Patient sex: M
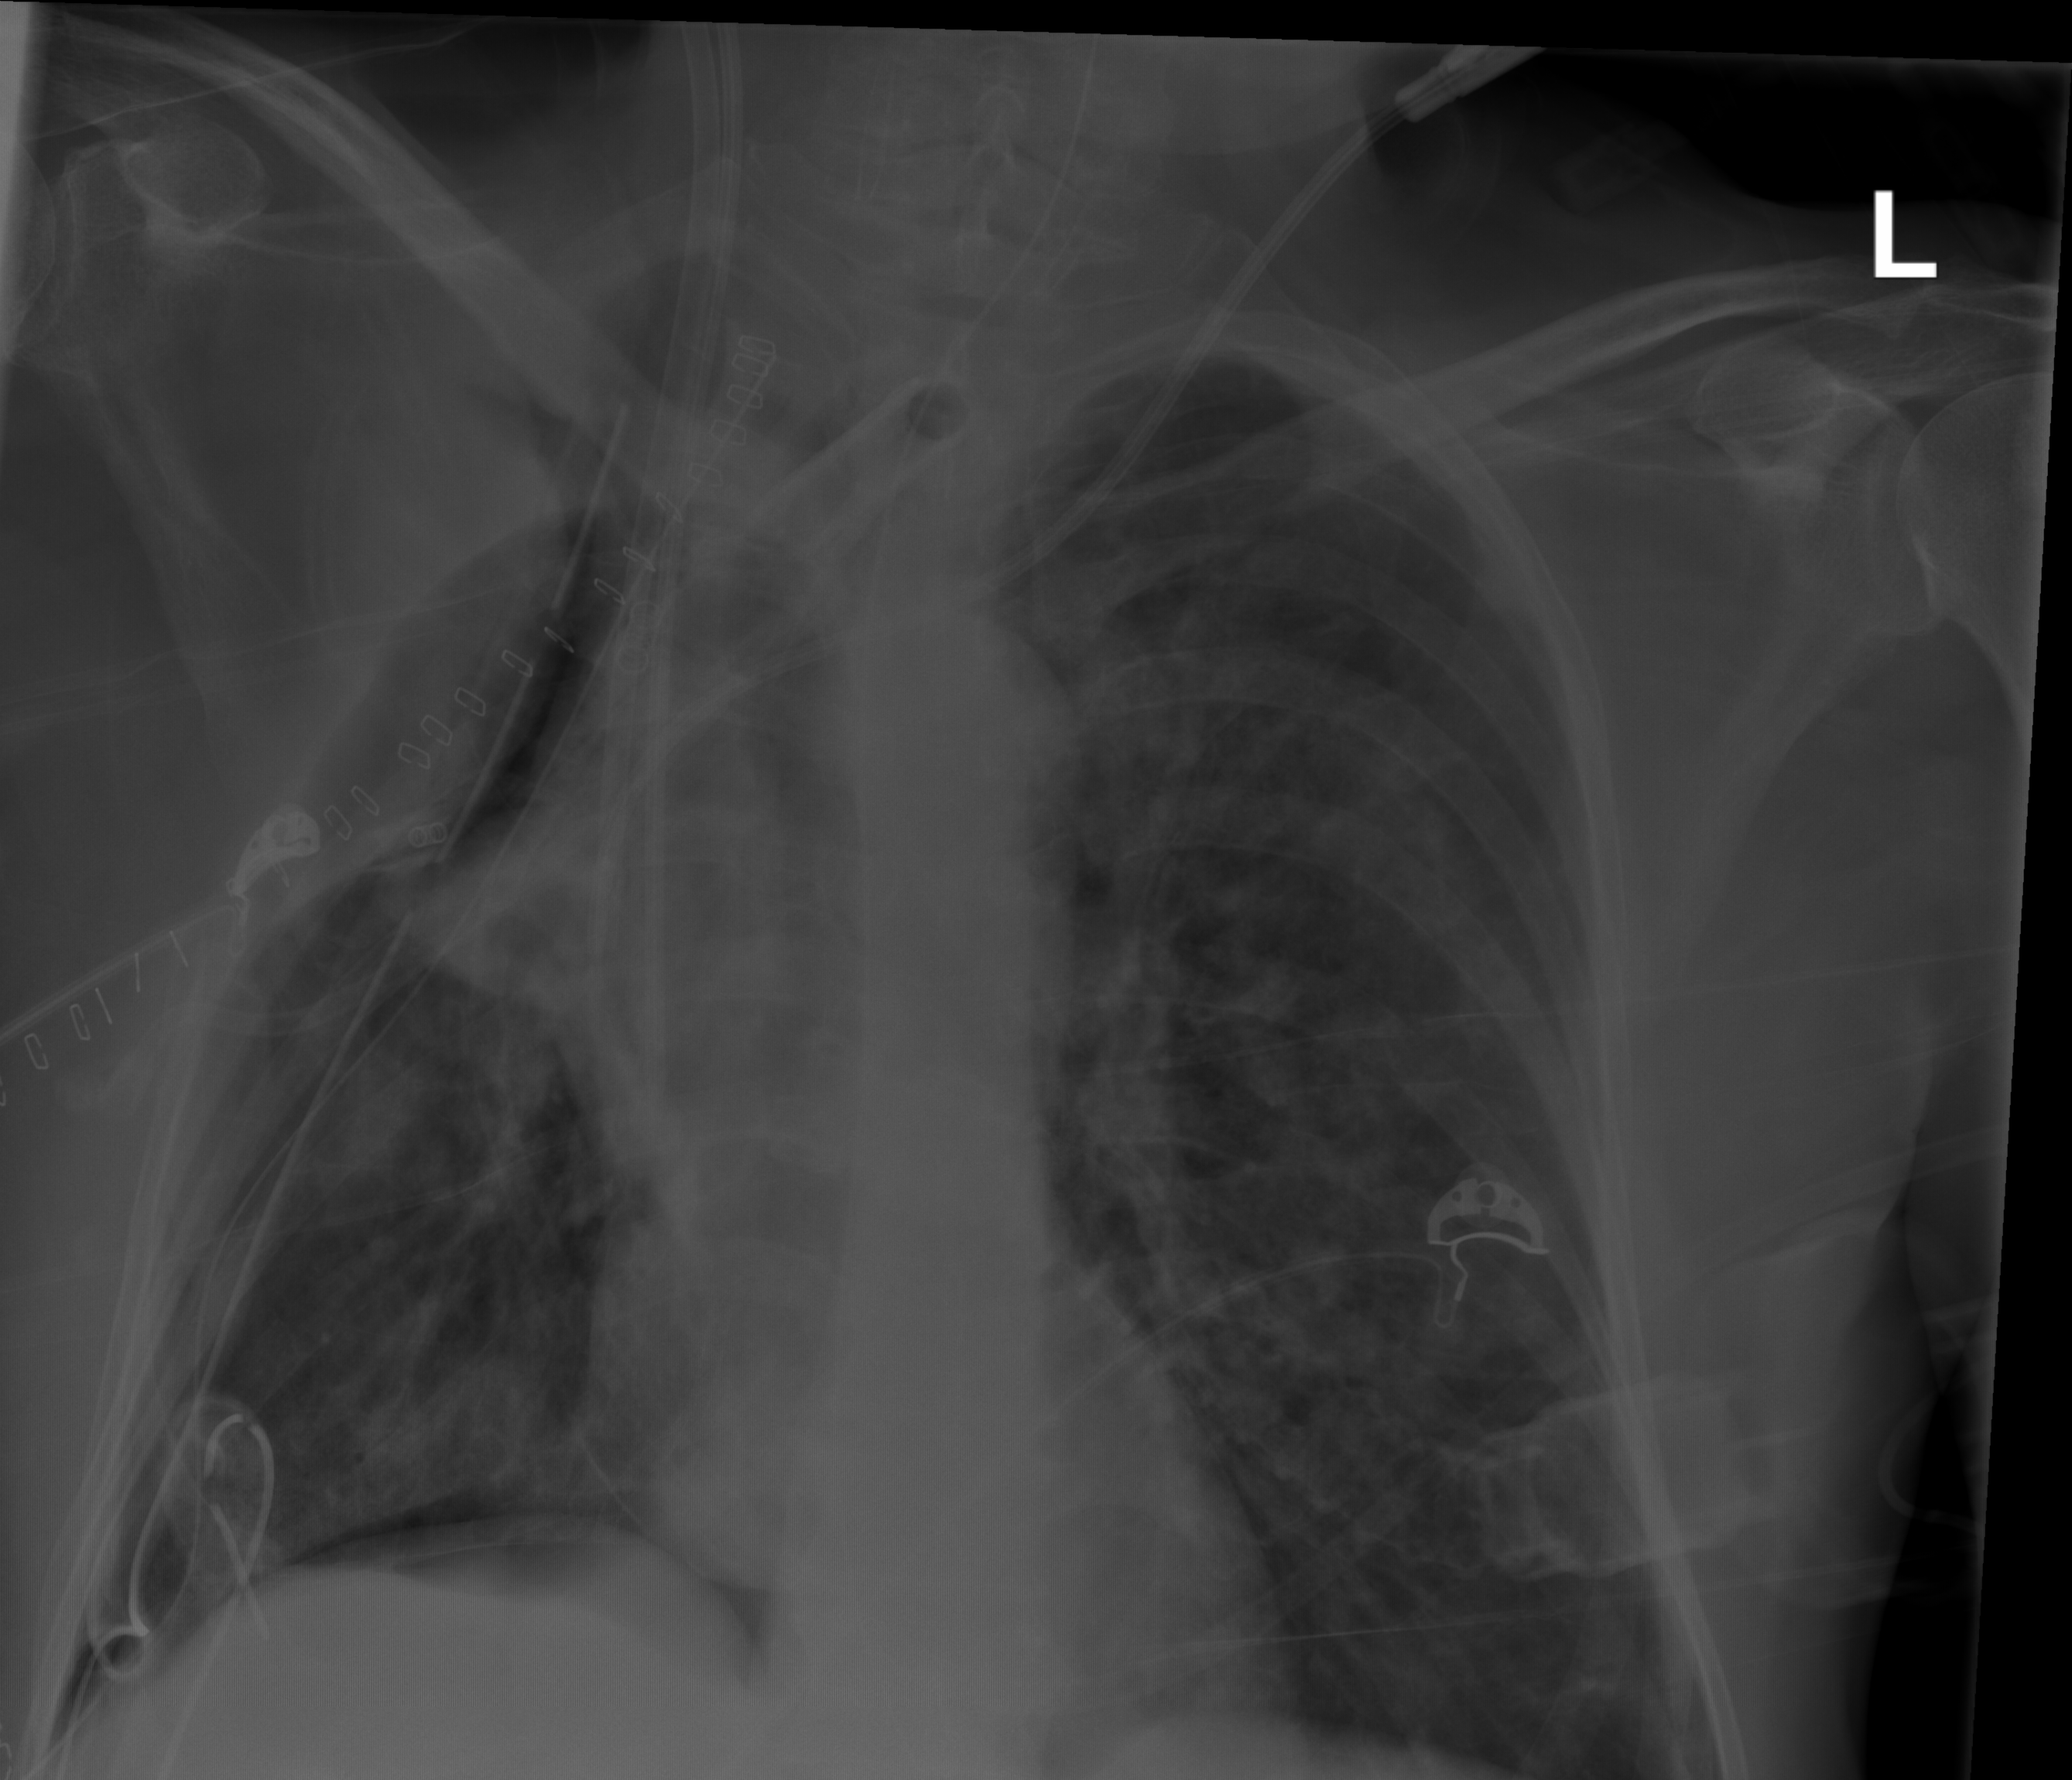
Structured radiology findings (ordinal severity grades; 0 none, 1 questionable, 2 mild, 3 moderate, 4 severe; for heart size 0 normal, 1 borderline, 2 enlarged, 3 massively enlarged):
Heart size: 1
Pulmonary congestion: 0
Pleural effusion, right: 1
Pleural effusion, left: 0
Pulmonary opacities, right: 0
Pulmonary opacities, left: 0
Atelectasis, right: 3
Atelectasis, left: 0